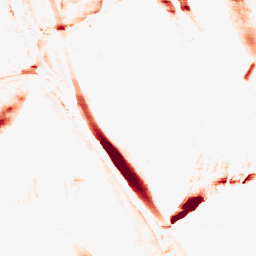
Category: morphological
Decomposition family: morphological_ellipse
Decomposition parameters: operation: opening
width: 5
height: 30
Upsampling method: bspline
Upsampling parameters: scale: 8
Upsampling scale: 8